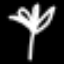
Label: palm tree